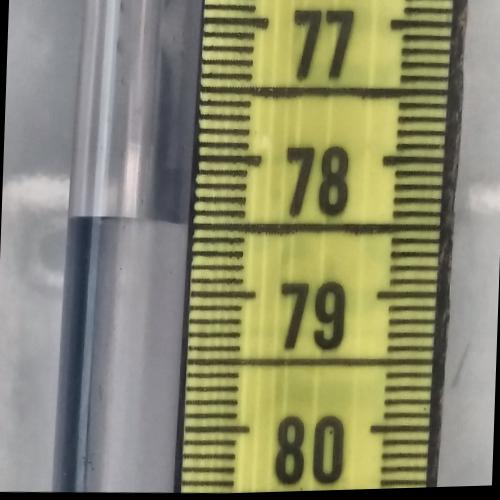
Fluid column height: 78.5 cm